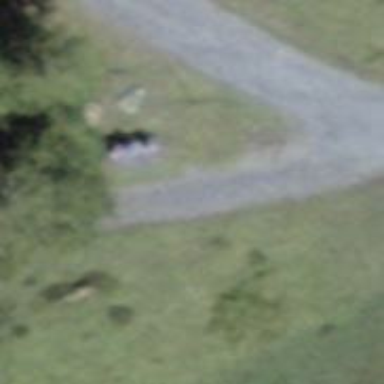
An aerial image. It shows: Red bench.